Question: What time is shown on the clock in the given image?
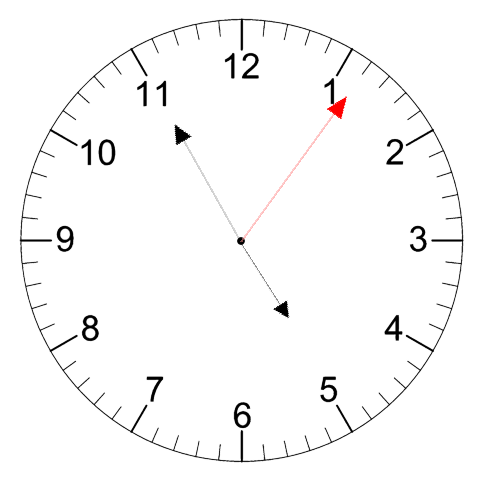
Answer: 04:55:06